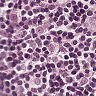
Metastatic tissue present: yes